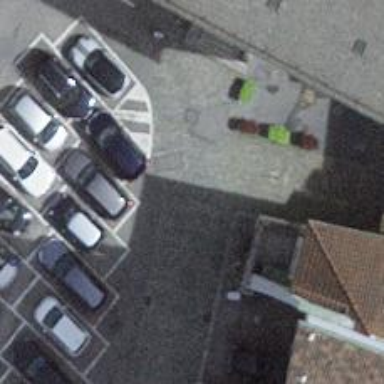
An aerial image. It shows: Parking aisle with sett surface.